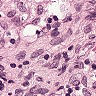
Metastatic tissue present: no